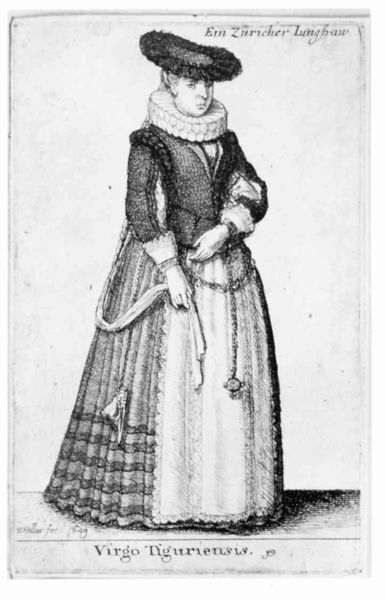
Titel: Virgo Tiguriensis
Künstler: Wenzel Hollar
Standort: Karlsruhe
Institution: Staatliche Kunsthalle Karlsruhe
Schlagwörter: hand, schatten, schurz, weiß, mädchen, frau, grau, handschuh, handschuhe, hut, kleid, mund, nase, ohr, schmuck, schwarz, zeichnung, dame, gürtel, tuch, mode, rock, jacke, jung, mütze, augen, band, barock, bluse, falten, gesicht, kragen, pelz, rahmen, spitze, stehen, ärmel, bildnis, hals, halskrause, hände, portrait, porträt, signatur, kostüm, reich, schnur, stehend, adel, spitzen, blatt, brosche, renaissance, rund, adelige, kopfbedeckung, schürze, spanien, schrift, mieder, kette, grafik, graphik, klein, linien, hof, bordüre, zopf, ernst, streng, gestreift, streifen, uhr, deutsch, kordel, rüschen, krempe, druck, druckgraphik, jungfrau, schwarzweiss, schweiz, druckgrafik, radierung, stich, titel, text, hässlich, manschetten, beutel, tasche, krause, tracht, untertitel, taschentuch, korsett, spitzenkragen, schlüsselbund, dürer, gefältelt, taschenuhr, bänder, kupferstich, rosenkranz, stulpen, korsage, reifrock, tailliert, dirndl, taillie, schürtze, latein, börse, beischrift, zürich, tudor, hochgeschlossen, züchtig, langhaar, altertümlich, ethnografie, figurine, dtich, standfläche, wenzel, kostümkunde, verhärmt, landfrau, griesgrämig, einzelfigur, 17. jahrhundert, wenzel hollar, wagenradkragen, hollar, #grau, halskrempe, damne, halskraus, züricher, lsjbakfa, virgo, kostümbild, kostümbuch, jungbauer, unglücklicher blick, zürchich, tiguriensis, jungbaur, züricherin, lungbaur, marmorei, marmorkugel, schlecht gelaunt, cvirgo, züricher jungfrau, frau,tracht,,hut halskarause, zütich, zurich, trachtenbuch, jungfraau, trachtendarstellung, trachtenband